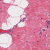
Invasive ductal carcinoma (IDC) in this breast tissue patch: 0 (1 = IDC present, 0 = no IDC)